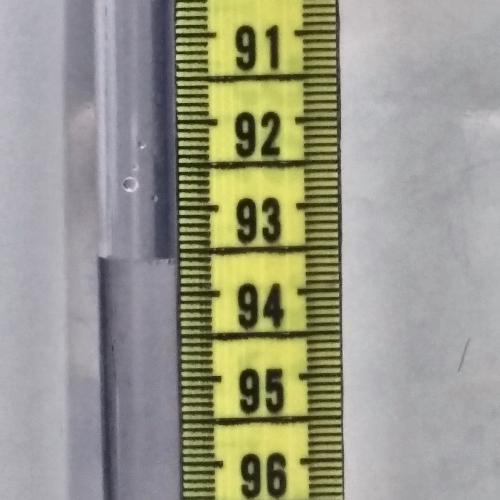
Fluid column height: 93.6 cm